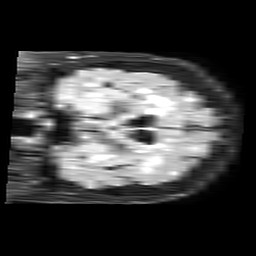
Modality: FLAIR
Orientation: coronal
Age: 74
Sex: female
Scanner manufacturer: philips
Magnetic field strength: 3 T
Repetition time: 11 s
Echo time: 0.125 s